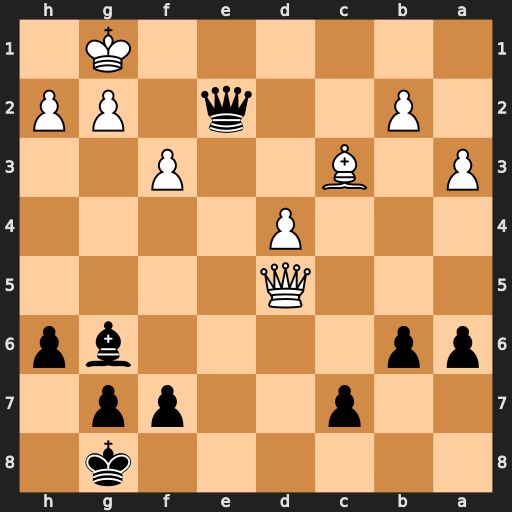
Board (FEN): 6k1/2p2pp1/pp4bp/3Q4/3P4/P1B2P2/1P2q1PP/6K1
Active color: b
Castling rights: -
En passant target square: -
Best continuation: Qe3+ Kh1 Qc1+ Be1 Qxe1#